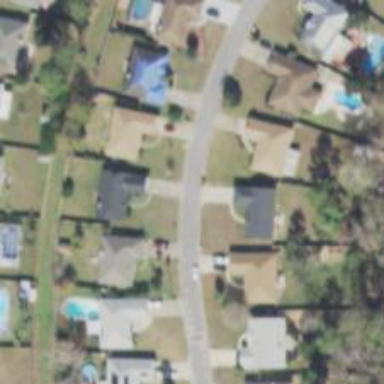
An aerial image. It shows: Driveway.